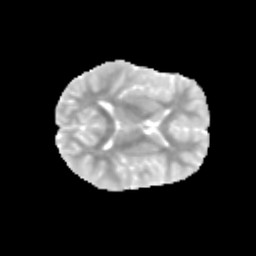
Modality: MD
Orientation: axial
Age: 9
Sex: female
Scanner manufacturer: siemens
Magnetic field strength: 3 T
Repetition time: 3.8 s
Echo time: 0.07 s